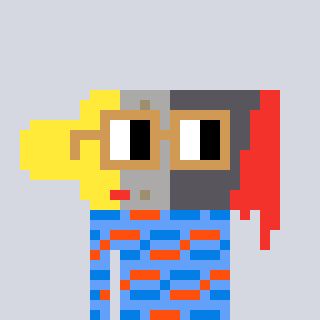
a pixel art character with square brown glasses, a paintbrush-shaped head and a blue-colored body on a cool background